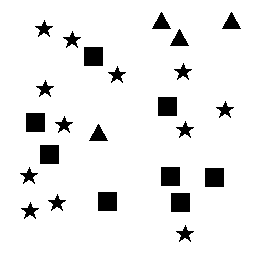
Squares: 8
Triangles: 4
Stars: 12
Total shapes: 24